Question: This is from <URL> lecture slide 8.

Add, peek, and remove make sense to me as to why those operations are O(log n)- traversing through BST cuts tree in half after each move. Can anyone explain the intuition behind the last sentence though, that "The tree tends to become unbalanced to the right"? Why not to left? To me, it should be balanced because of the law of averages, like that the frequency of elements less than the root should even out with the frequency of elements greater than the root over time. <URL>
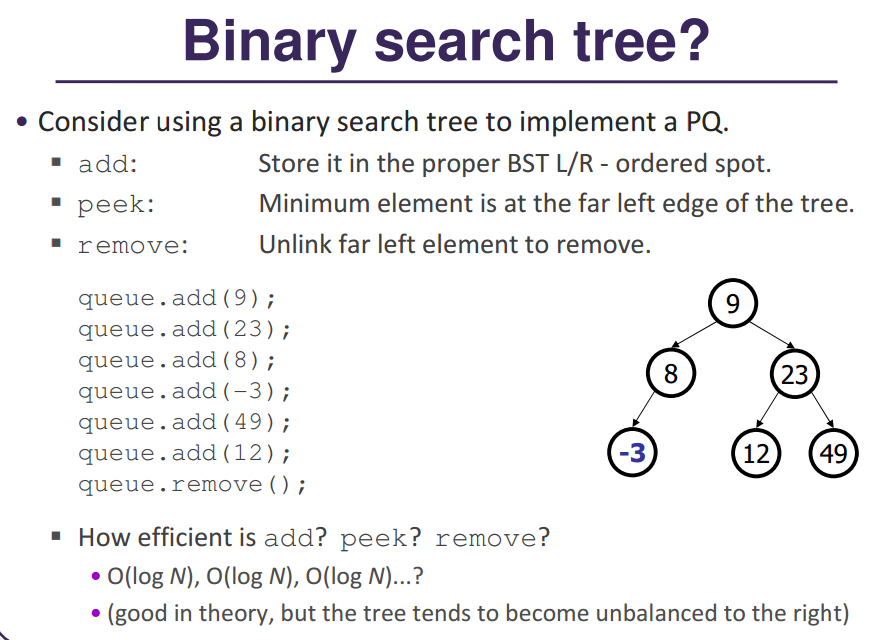
Answer: Don't overthink it. It's simply because of the 'remove' operation which always goes to the far left element and removes it. After several of these operations, you would end up with the tree being "heavier" to the right of the tree, regardless of root node or anything else.
Even if you have an extremely high valued root node that tends to push newly added elements to the left, you'll still eventually end up with a subtree on the left that is "right-heavy".